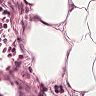
Metastatic tissue present: no